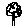
Label: tree